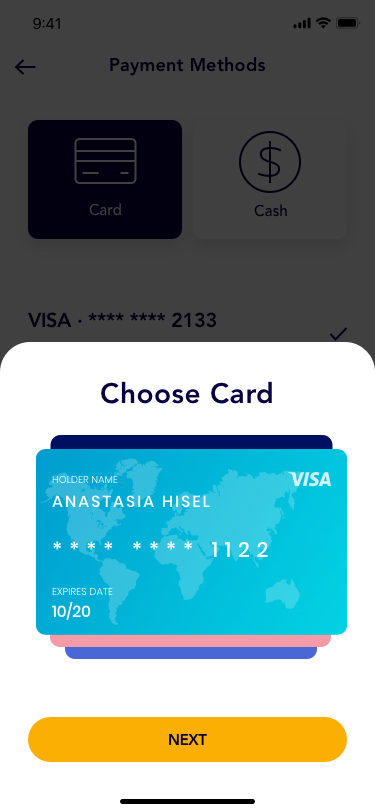
Text in this UI design:
Payment Methods
VISA · **** **** 2133
$200.00
Choose another card
Card
Cash
Choose Card